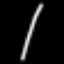
Label: chair